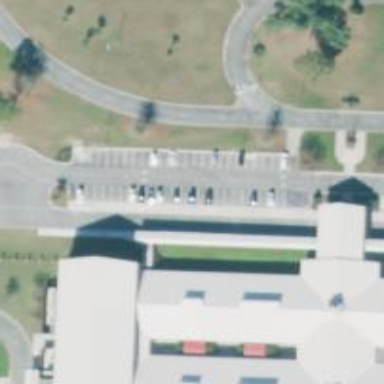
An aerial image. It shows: Parking space is available.